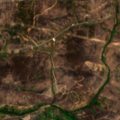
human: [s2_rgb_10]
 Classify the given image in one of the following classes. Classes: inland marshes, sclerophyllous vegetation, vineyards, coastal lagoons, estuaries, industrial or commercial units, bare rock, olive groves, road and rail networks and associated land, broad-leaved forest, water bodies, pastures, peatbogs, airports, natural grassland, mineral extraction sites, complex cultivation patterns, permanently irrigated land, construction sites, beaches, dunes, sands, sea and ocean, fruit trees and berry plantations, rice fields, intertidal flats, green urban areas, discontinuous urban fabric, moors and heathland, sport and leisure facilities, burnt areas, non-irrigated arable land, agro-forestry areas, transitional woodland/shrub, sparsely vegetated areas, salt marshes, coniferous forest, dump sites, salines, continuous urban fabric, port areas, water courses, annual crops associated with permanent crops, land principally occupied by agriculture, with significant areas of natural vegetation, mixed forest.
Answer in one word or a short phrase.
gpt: coniferous forest, transitional woodland/shrub